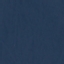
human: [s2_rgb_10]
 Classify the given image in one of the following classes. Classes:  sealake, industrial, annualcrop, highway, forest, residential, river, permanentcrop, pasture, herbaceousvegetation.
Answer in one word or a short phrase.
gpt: SeaLake